Question: in the following example, I don't understand how I could make my "Live Updates" groupbox appear/disappear when the upper checkbox is checked/unchecked. I am looking for a fast fade in/fade out effect in XAML but I am a little lost..

'''
<UserControl
xmlns="http://schemas.microsoft.com/winfx/2006/xaml/presentation"
xmlns:x="http://schemas.microsoft.com/winfx/2006/xaml"
xmlns:d="http://schemas.microsoft.com/expression/blend/2008"
xmlns:mc="http://schemas.openxmlformats.org/markup-compatibility/2006"
mc:Ignorable="d"
x:Class="WpfControlLibrary1.MainControl"
x:Name="MultiVol" MinHeight="520.12" MinWidth="213">
<Grid HorizontalAlignment="Stretch">
<Grid.Background>
<LinearGradientBrush EndPoint="0.5,1" MappingMode="RelativeToBoundingBox" StartPoint="0.5,0">
<GradientStop Color="White" Offset="0.966"/>
<GradientStop Color="#FFD7D4FF"/>
</LinearGradientBrush>
</Grid.Background>
<Grid.RowDefinitions>
<RowDefinition Height="Auto" />
<RowDefinition Height="*"/>
</Grid.RowDefinitions>
<Grid.ColumnDefinitions>
<ColumnDefinition />
</Grid.ColumnDefinitions>
<StackPanel x:Name="LayoutRoot" HorizontalAlignment="Stretch" Grid.Row="0">
<GroupBox Margin="8,0" BorderBrush="#FF88B1D8" HorizontalAlignment="Stretch" Height="99">
<GroupBox.Header>
<WrapPanel>
<Label Content="General" Background="#<PHONE>" Foreground="#FF0033FF" FontWeight="Bold" FontFamily="/WpfControlLibrary1;component/Fonts/#Tahoma" />
</WrapPanel>
</GroupBox.Header>
<UniformGrid Columns="2">
<Label Content="RICs" />
<TextBox AcceptsReturn="False" AcceptsTab="True" AllowDrop="True" IsTabStop="True" />
<Label Content="Preference" />
<UniformGrid VerticalAlignment="Center" Columns="2" Rows="1">
<RadioButton GroupName="preference" Content="Exotic" IsChecked="False" />
<RadioButton GroupName="preference" Content="Flow" IsChecked="True" />
</UniformGrid>
<Label Content="Live updates" />
<CheckBox IsChecked="True" VerticalAlignment="Center"/>
</UniformGrid>
</GroupBox>
</StackPanel>
<DockPanel Grid.Row="1" HorizontalAlignment="Stretch">
<GroupBox Margin="8,0" BorderBrush="#FF88B1D8" HorizontalAlignment="Stretch">
<GroupBox.Header>
<WrapPanel>
<Label Content="Live updates" Background="#<PHONE>" Foreground="#FF0033FF" FontWeight="Bold" FontFamily="/WpfControlLibrary1;component/Fonts/#Tahoma" />
</WrapPanel>
</GroupBox.Header>
<ListView MinHeight="100" Background="{x:Null}">
<ListView.View>
<GridView AllowsColumnReorder="False">
<GridViewColumn Header="RIC" />
<GridViewColumn Header="Last tick" />
</GridView>
</ListView.View>
</ListView>
</GroupBox>
</DockPanel>
</Grid>
</UserControl>
'''
UPDATE : I get the fade in now, and I tried to add the fade out by adding a Trigger tag :
'''
<DockPanel.Style>
<Style TargetType="{x:Type DockPanel}">
<Style.Triggers>
<Trigger Property="Visibility" Value="Visible">
<Trigger.EnterActions>
<BeginStoryboard>
<Storyboard>
<DoubleAnimation Storyboard.TargetProperty="Opacity" Duration="00:00:0.5" From="0.0" To="1.0" />
</Storyboard>
</BeginStoryboard>
</Trigger.EnterActions>
</Trigger>
<Trigger Property="Visibility" Value="Hidden">
<Trigger.EnterActions>
<BeginStoryboard>
<Storyboard>
<DoubleAnimation Storyboard.TargetProperty="Opacity" Duration="00:00:0.5" From="1.0" To="0.0" />
</Storyboard>
</BeginStoryboard>
</Trigger.EnterActions>
</Trigger>
</Style.Triggers>
</Style>
</DockPanel.Style>
'''
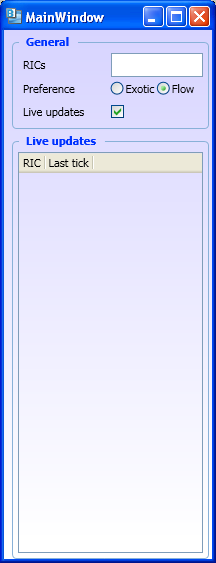
Answer: Two steps.
First 'Visibility':
- Create a BooleanToVisibilityConverter in Resources'''
<UserControl.Resources>
<BooleanToVisibilityConverter x:Key="BooleanToVisibilityConverter" />
</UserControl.Resources>
'''
- Give your CheckBox a name'''
<CheckBox x:Name="LiveUpdateCheckBox" IsChecked="True" VerticalAlignment="Center" />
'''
- Bind the 'DockPanel.Visibility' property per ElementName with 'BooleanToVisibilityConverter''''
<DockPanel Grid.Row="1" HorizontalAlignment="Stretch"
Visibility="{Binding ElementName=LiveUpdateCheckBox, Path=IsChecked, Converter={StaticResource BooleanToVisibilityConverter}}">
'''
Second 'Animation':
- Create a 'DockPanel.Style' for your LiveUpdates DockPanel'''
<DockPanel.Style>
<Style TargetType="{x:Type DockPanel}">
<Style.Triggers>
<Trigger Property="Visibility" Value="Visible">
<Trigger.EnterActions>
<BeginStoryboard>
<Storyboard>
<DoubleAnimation Storyboard.TargetProperty="Opacity" Duration="00:00:01" From="0.0" To="1.0" />
</Storyboard>
</BeginStoryboard>
</Trigger.EnterActions>
</Trigger>
</Style.Triggers>
</Style>
</DockPanel.Style>
'''